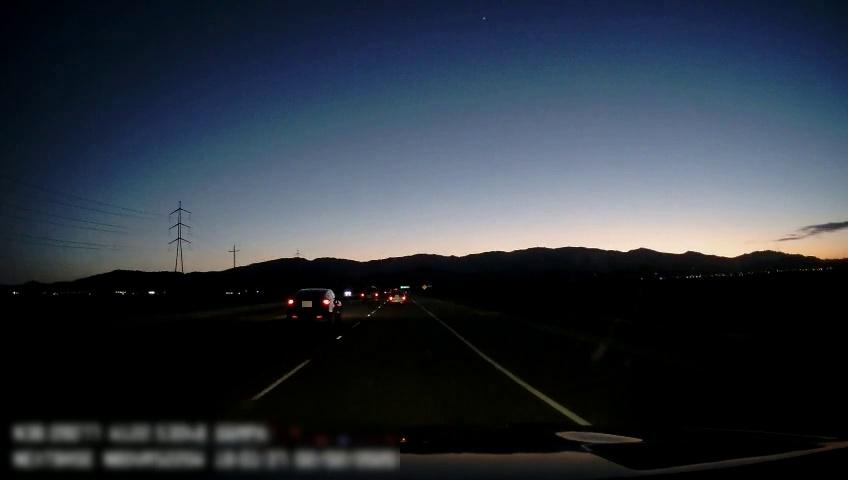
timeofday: Dusk/Dawn/Twilight
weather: Sunny
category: Drivable Space
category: Vehicles | Car
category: Vehicles | Car
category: Vehicles | Car
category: Lanes | Current Lane
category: Lanes | Alternate Lane